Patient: sex F, age 58
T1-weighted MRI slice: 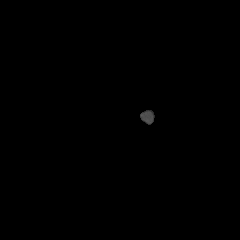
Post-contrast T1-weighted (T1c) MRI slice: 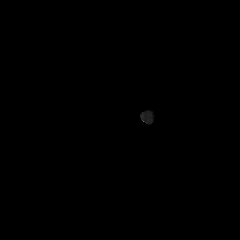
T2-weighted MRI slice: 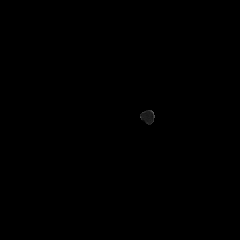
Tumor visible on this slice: no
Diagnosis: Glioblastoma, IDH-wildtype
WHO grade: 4